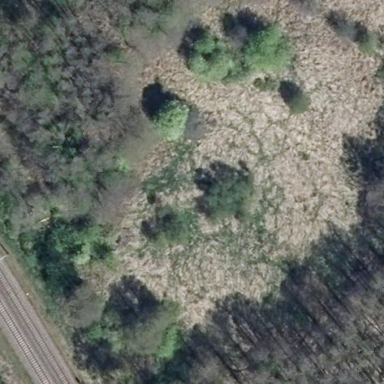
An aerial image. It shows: Reedbed in wetland area.